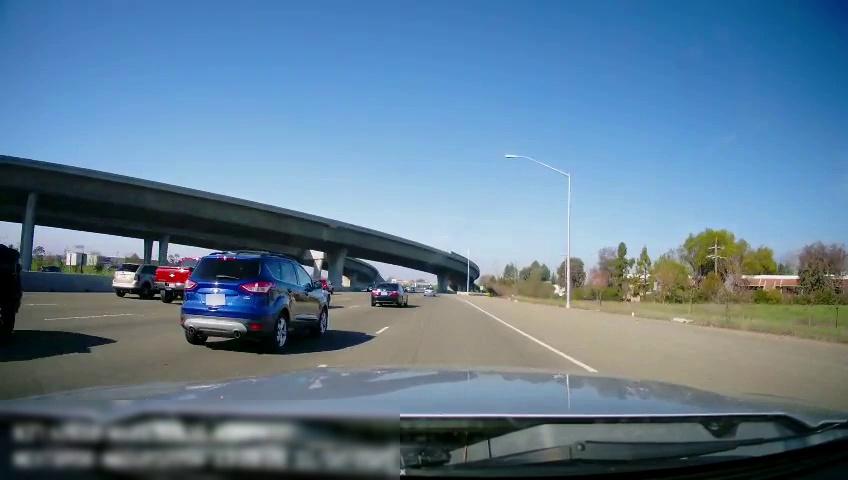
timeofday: Day
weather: Sunny
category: Drivable Space
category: Vehicles | Car
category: Vehicles | Car
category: Vehicles | SUV
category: Vehicles | SUV
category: Vehicles | Truck
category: Vehicles | SUV
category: Vehicles | Truck
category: Lanes | Current Lane
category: Lanes | Alternate Lane
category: Lanes | Alternate Lane
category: Lanes | Alternate Lane